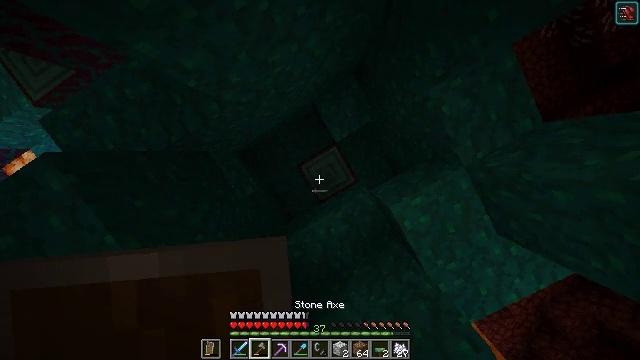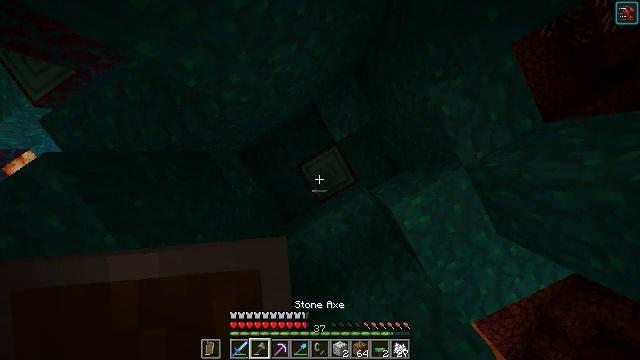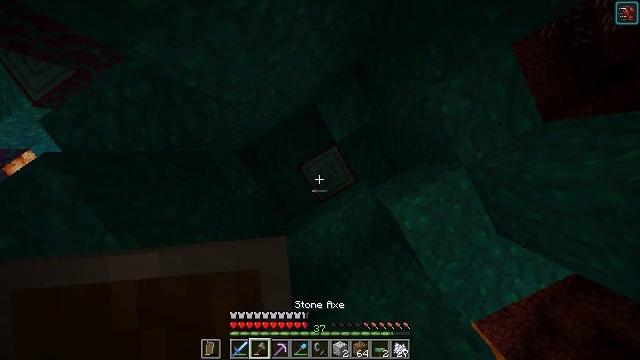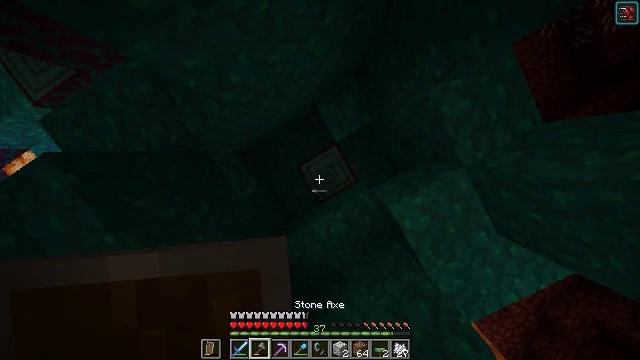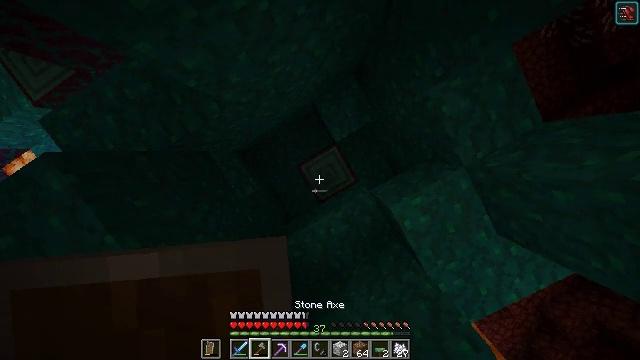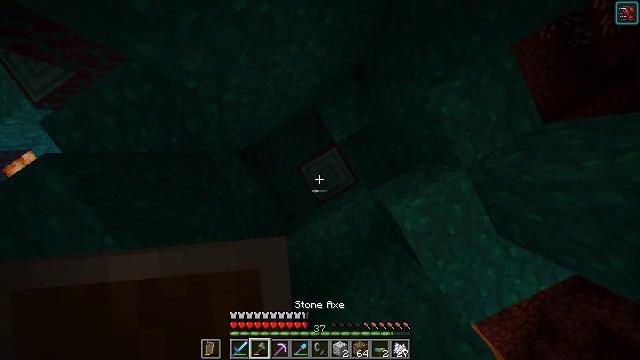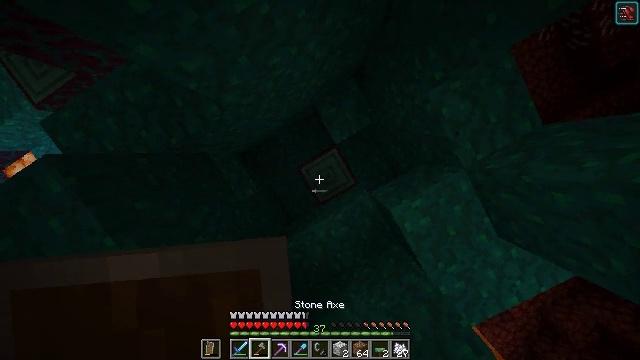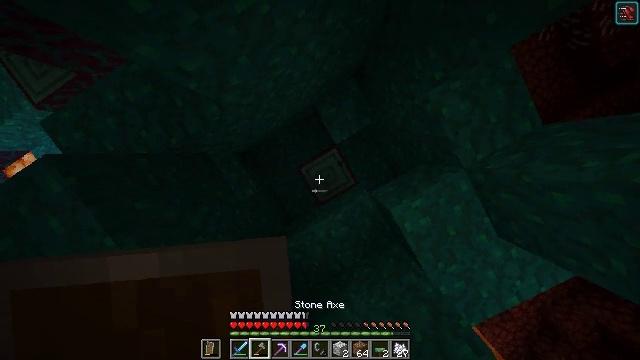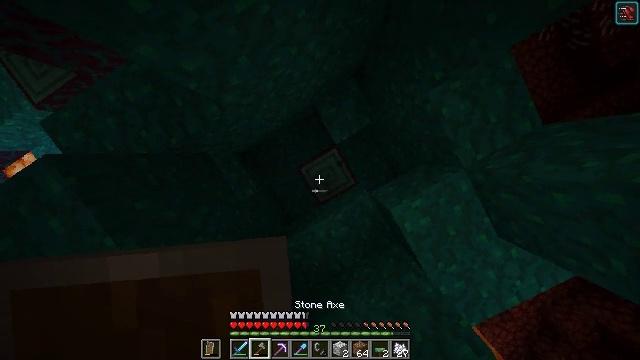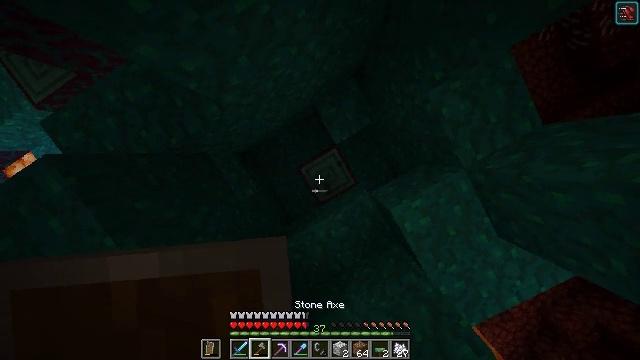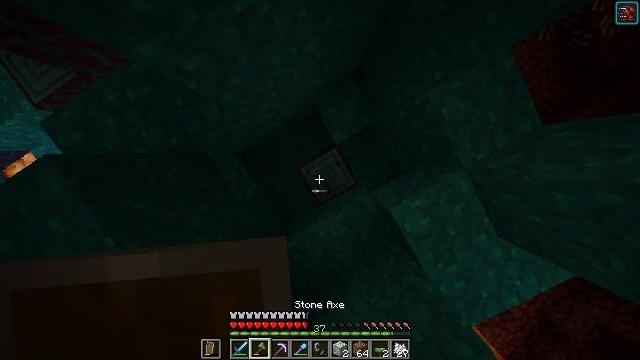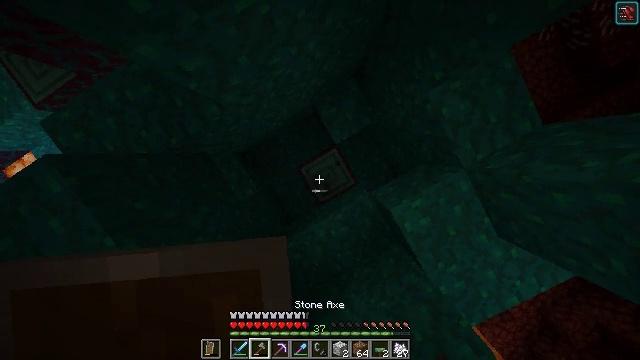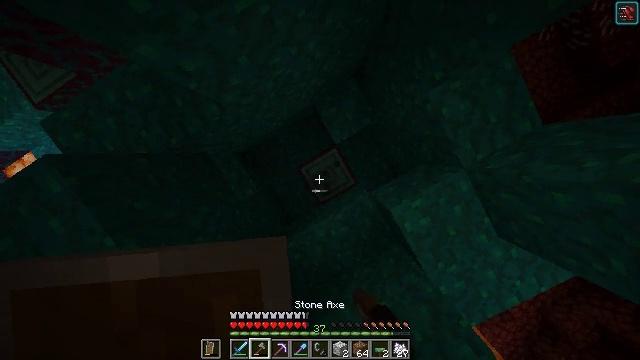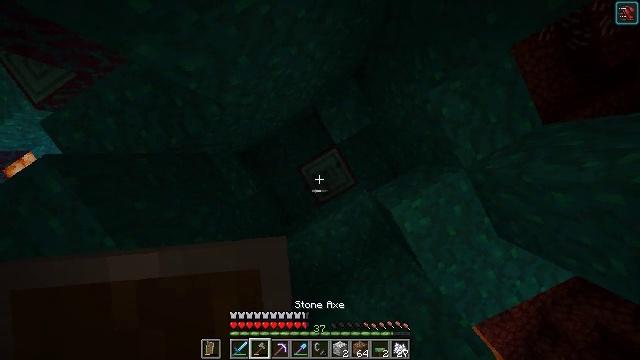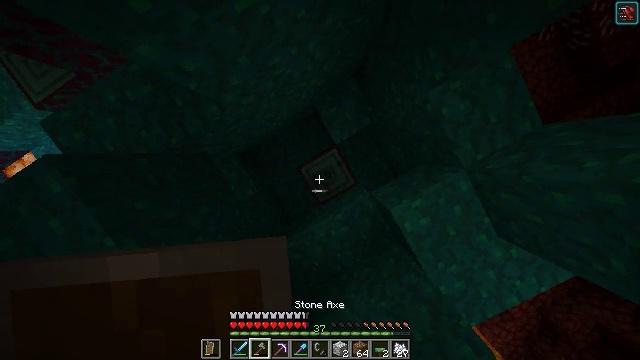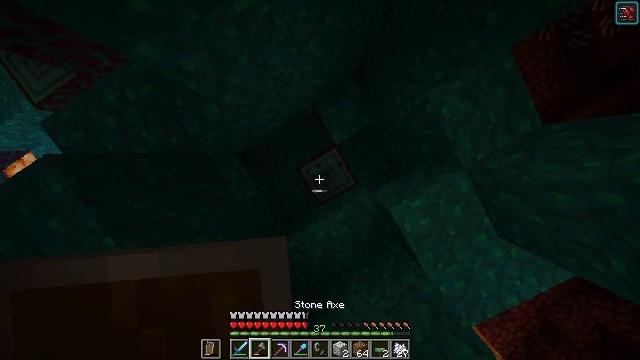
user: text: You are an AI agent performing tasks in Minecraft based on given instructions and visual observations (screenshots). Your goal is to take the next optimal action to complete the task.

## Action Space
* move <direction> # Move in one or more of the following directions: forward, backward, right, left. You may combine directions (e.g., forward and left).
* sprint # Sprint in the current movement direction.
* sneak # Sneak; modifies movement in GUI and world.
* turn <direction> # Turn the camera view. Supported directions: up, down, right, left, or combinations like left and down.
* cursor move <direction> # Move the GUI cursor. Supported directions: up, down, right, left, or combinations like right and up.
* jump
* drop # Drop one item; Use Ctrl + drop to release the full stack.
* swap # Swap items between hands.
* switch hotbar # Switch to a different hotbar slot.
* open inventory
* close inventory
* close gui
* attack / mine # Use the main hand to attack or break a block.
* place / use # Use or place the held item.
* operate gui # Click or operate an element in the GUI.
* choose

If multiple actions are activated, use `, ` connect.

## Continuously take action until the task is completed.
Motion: motion action
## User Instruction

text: Break the warped stem block.
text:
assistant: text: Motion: no_op
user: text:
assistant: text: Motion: no_op
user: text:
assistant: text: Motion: no_op
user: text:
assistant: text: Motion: no_op
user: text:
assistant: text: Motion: no_op
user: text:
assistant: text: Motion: no_op
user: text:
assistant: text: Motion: attack / mine
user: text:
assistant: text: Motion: attack / mine
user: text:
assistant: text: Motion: attack / mine
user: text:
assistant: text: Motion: attack / mine
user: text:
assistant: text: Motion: attack / mine
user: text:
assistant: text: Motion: attack / mine
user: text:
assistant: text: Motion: attack / mine
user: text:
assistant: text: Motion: attack / mine
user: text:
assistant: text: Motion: attack / mine
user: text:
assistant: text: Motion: attack / mine
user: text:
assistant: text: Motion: attack / mine
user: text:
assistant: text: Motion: attack / mine
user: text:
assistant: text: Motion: attack / mine
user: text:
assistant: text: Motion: attack / mine
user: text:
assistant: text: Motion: attack / mine
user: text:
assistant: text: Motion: attack / mine
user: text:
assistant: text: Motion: attack / mine
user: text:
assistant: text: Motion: attack / mine
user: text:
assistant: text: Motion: attack / mine
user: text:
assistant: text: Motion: attack / mine
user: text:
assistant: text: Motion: attack / mine
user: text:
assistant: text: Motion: attack / mine
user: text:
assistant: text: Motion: attack / mine
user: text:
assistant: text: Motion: attack / mine